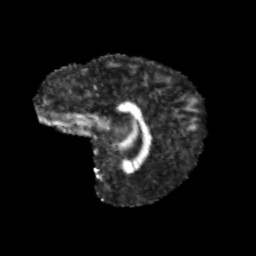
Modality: FA
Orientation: sagittal
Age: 11
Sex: female
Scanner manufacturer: siemens
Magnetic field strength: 3 T
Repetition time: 3.8 s
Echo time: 0.07 s